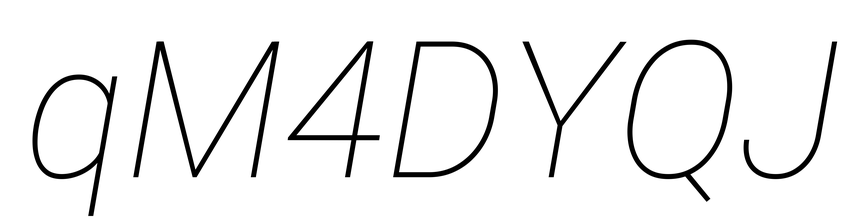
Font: Roboto-Italic_Thin_Italic